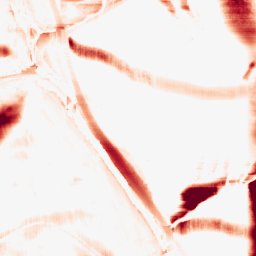
Category: morphological
Decomposition family: morphological_rect
Decomposition parameters: operation: opening
width: 50
height: 20
Upsampling method: sinc_blackman
Upsampling parameters: scale: 4
kernel_size: 16
Upsampling scale: 4